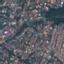
Label: Residential